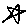
Label: star